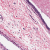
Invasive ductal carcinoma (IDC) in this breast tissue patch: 0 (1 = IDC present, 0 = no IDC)